Question: I'm doing a quiz app. I have segmented control that shows question number inside a scrollView inside a container View. I need the scroll view to move every time I press the "next question" button so user can always see current question number on segmented control.
I've tried to use this code, but it moves scroll view only once.
'''
var offsetNumber: Int = 0
@IBAction func nextQuestionButtonPressed(_ sender: UIButton) {
scrollSegmentVC?.scrolView.setContentOffset(CGPoint(x: offsetNumber + 5, y:0), animated: true)
}
'''

How do I make it move every time the button is pressed?
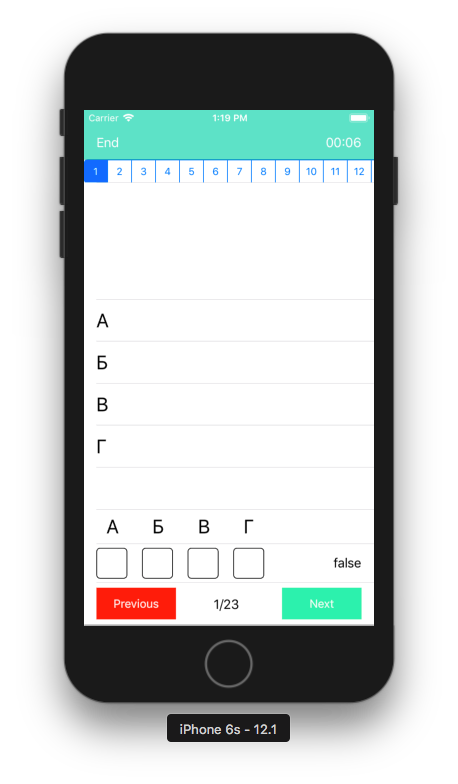
Answer: You want to update your 'offsetNumber' each time the button is pressed, so increment it first and then used the updated value in the call to 'setContentOffset':
'''
@IBAction func nextQuestionButtonPressed(_ sender: UIButton) {
offsetNumber += 5
scrollSegmentVC?.scrolView.setContentOffset(CGPoint(x: offsetNumber, y:0), animated: true)
}
'''
This way, 'offsetNumber' will continue to grow and move your scrollView further each time.